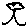
Label: tree